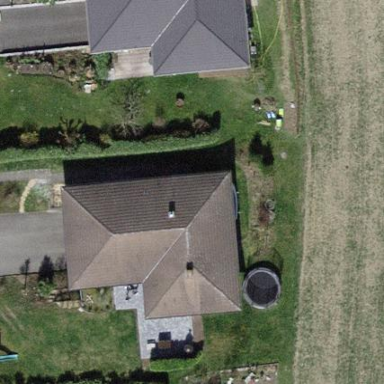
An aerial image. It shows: Simple and straightforward house.